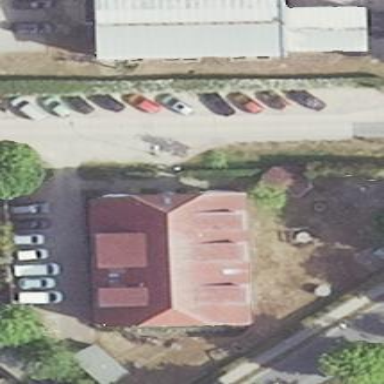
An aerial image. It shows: Office building with half-hipped roof.